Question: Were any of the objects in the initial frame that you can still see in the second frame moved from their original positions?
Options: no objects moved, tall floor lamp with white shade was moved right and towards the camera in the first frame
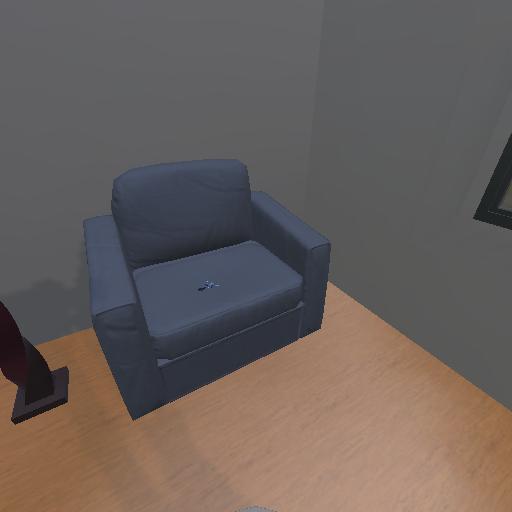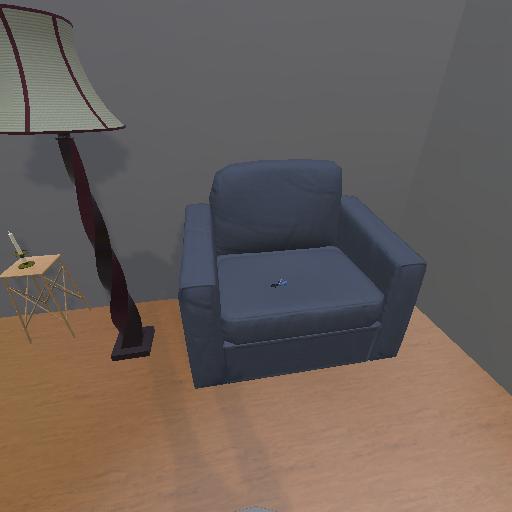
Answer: no objects moved